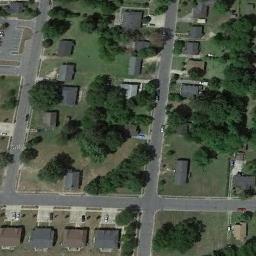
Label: medium_residential